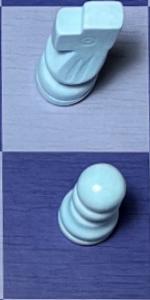
Label: Pawn_White